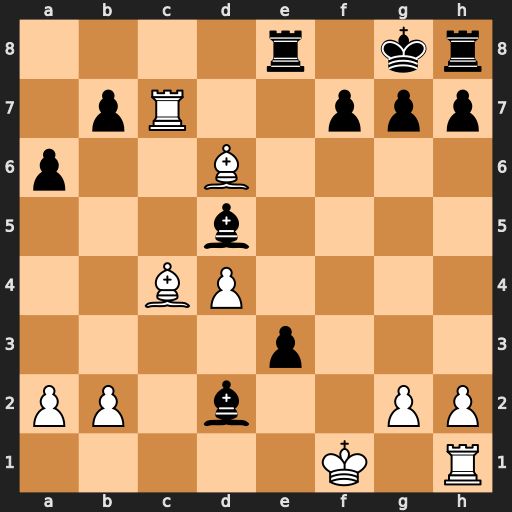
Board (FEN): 4r1kr/1pR2ppp/p2B4/3b4/2BP4/4p3/PP1b2PP/5K1R
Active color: w
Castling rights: -
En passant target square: -
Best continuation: Bxd5 e2+ Kf2 e1=Q+ Rxe1